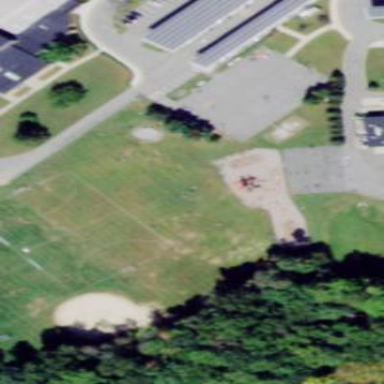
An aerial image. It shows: Playground with sand surface.